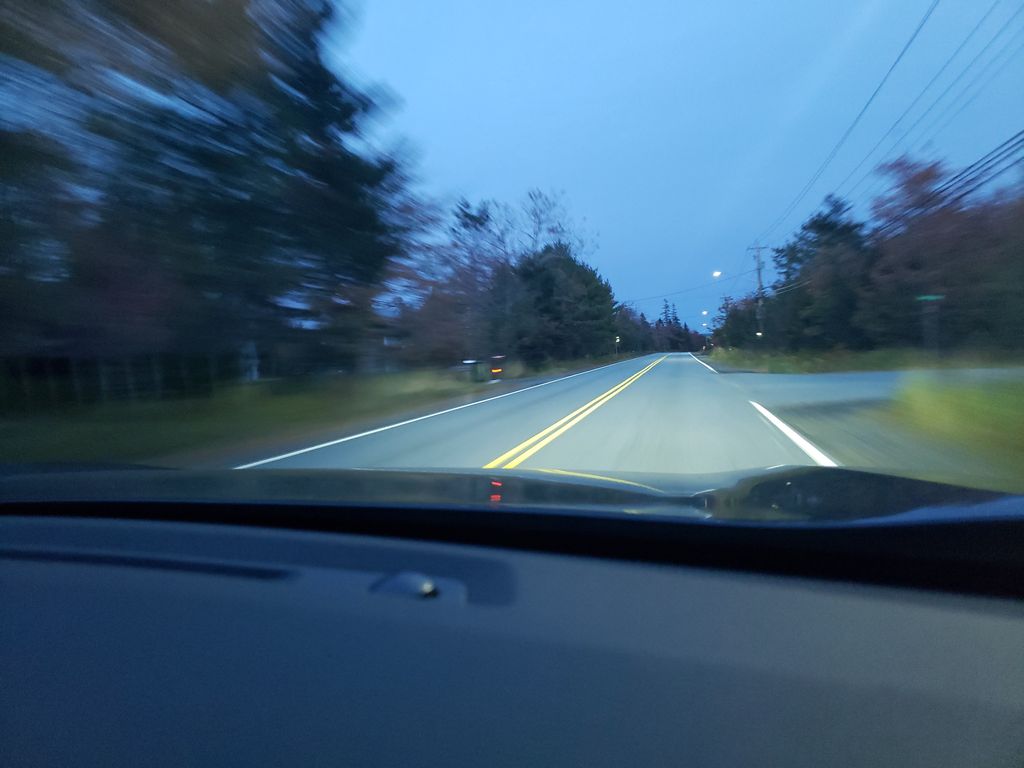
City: halifax